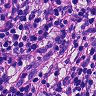
Metastatic tissue present: yes